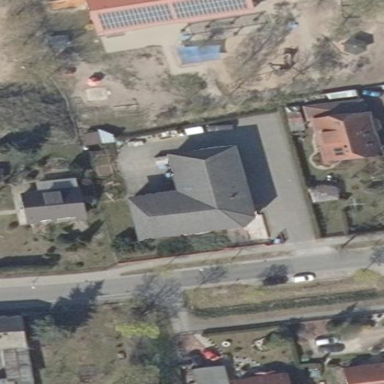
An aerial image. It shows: Simple house.